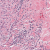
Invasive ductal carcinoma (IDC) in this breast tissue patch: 1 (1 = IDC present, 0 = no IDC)